Interaction volume radius: 10 \u00c5
Interaction volume height: 25 \u00c5
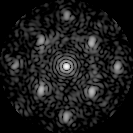
Disorder parameter: 0.4273